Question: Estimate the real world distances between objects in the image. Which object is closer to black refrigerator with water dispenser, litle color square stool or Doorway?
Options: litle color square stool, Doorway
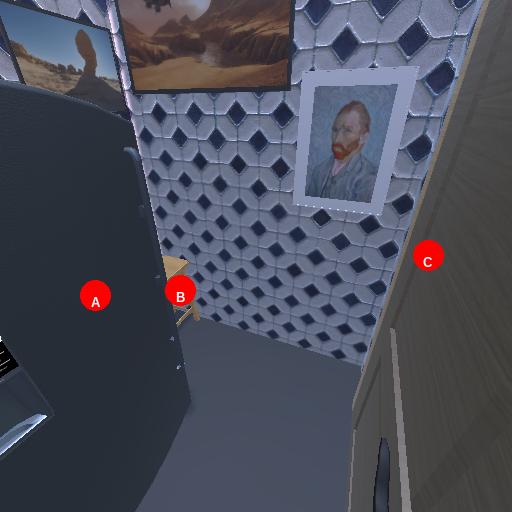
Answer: litle color square stool